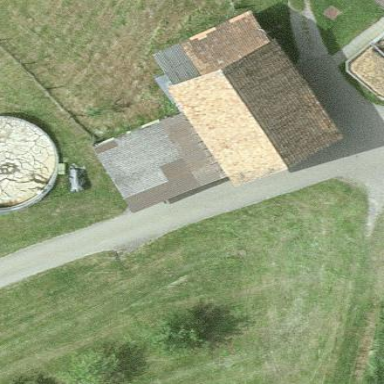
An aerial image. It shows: Rural barn.